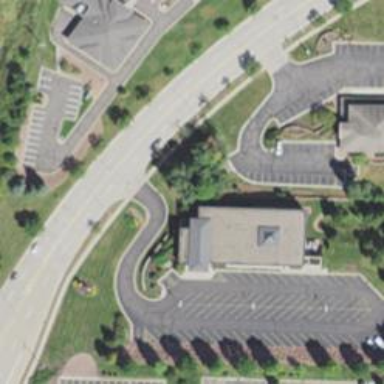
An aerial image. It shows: Healthcare clinic.